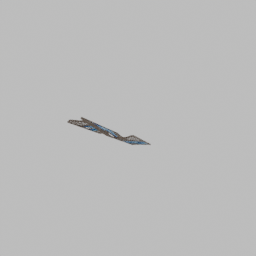
Label: decoration